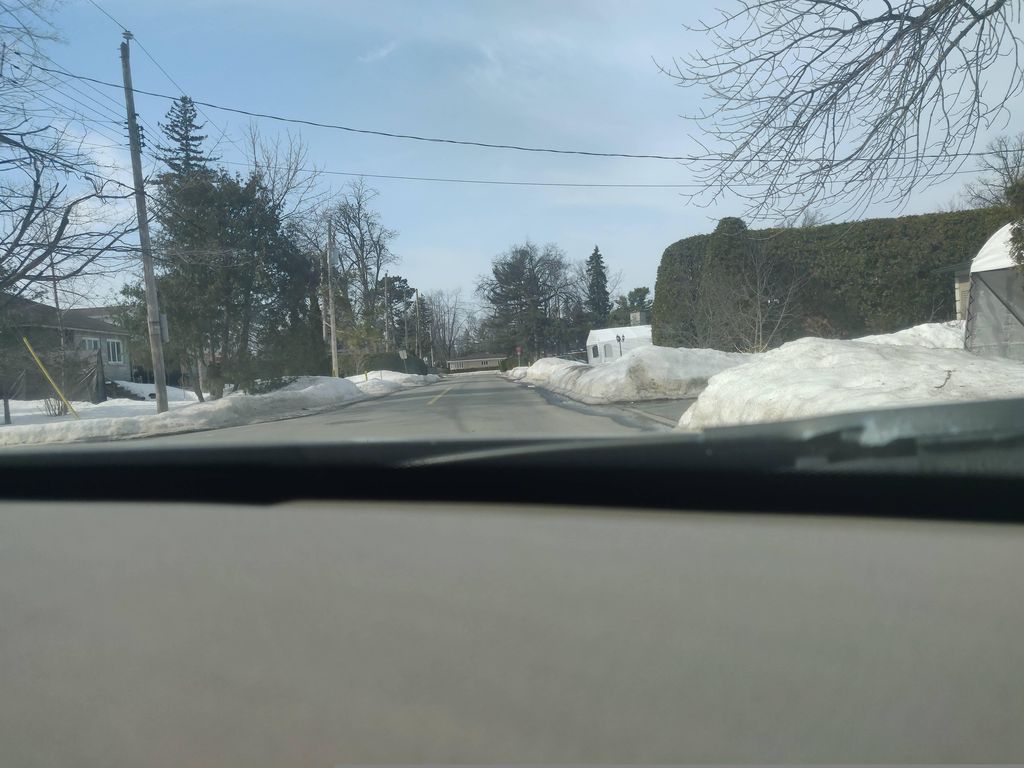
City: montreal